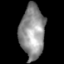
Tissue: skin
Cell type: Epithelial cells
Senescence score: 0.7083
Nuclear area (px): 1289
Mean DAPI intensity: 143.417